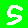
Digit: 5